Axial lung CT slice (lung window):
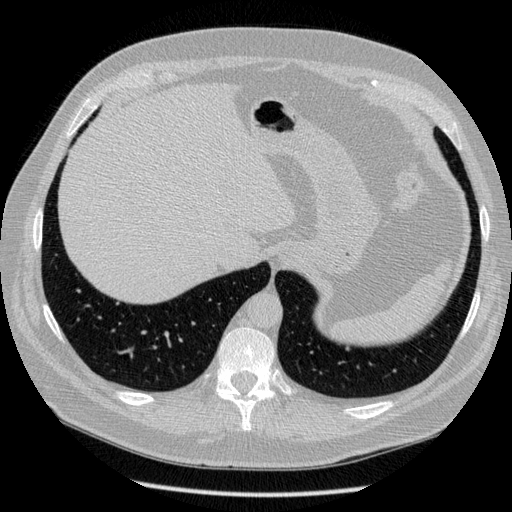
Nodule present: no